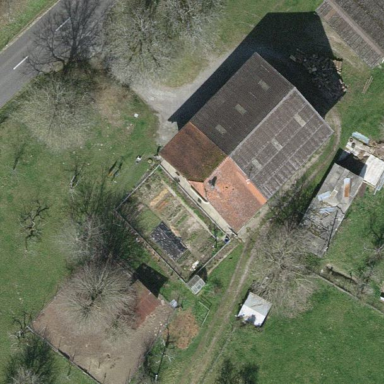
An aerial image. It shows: Farmyard area.